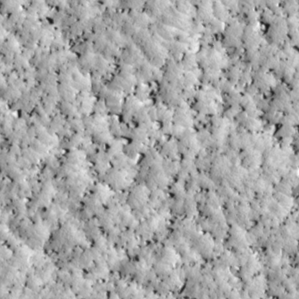
Label: non_frost